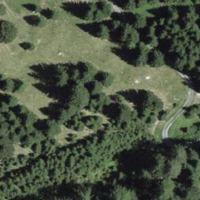
EUNIS habitat code: 23
Species observed at this site:
Euphorbia cyparissias